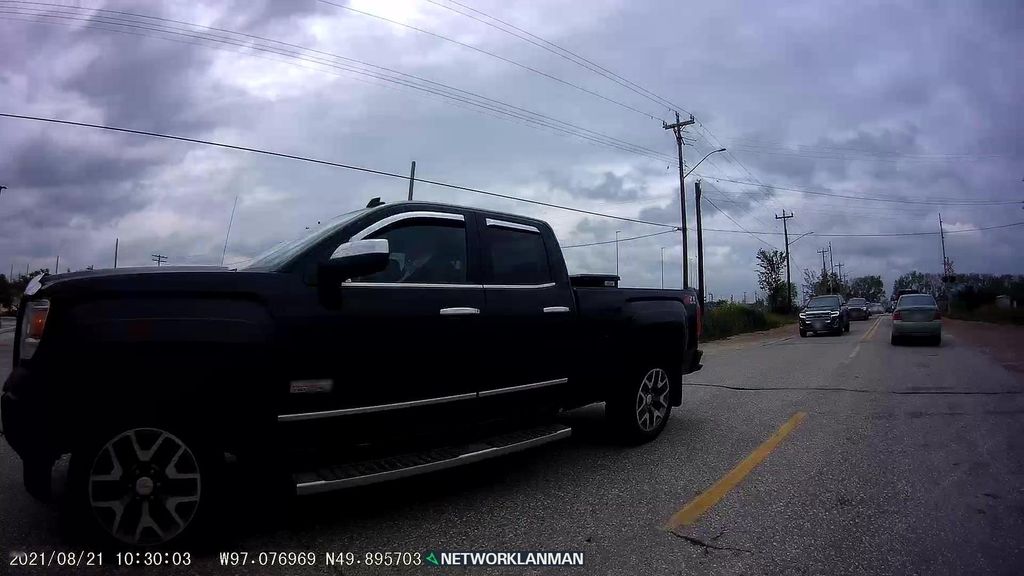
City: winnipeg